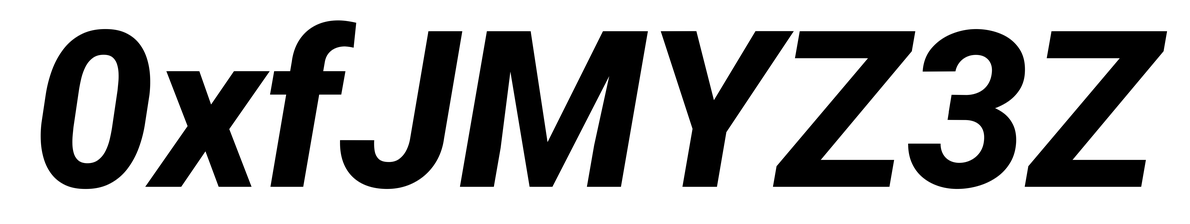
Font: Roboto-Italic_ExtraBold_Italic